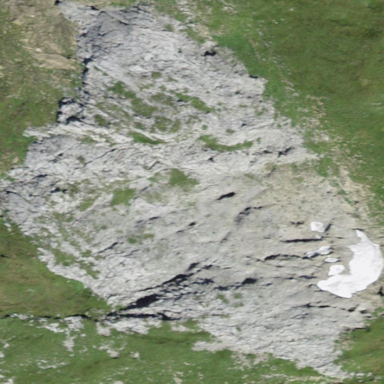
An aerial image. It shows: Landscape of bare rock.